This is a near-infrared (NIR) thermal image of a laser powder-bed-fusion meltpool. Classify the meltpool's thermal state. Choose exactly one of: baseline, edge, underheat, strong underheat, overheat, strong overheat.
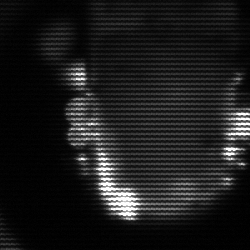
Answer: baseline